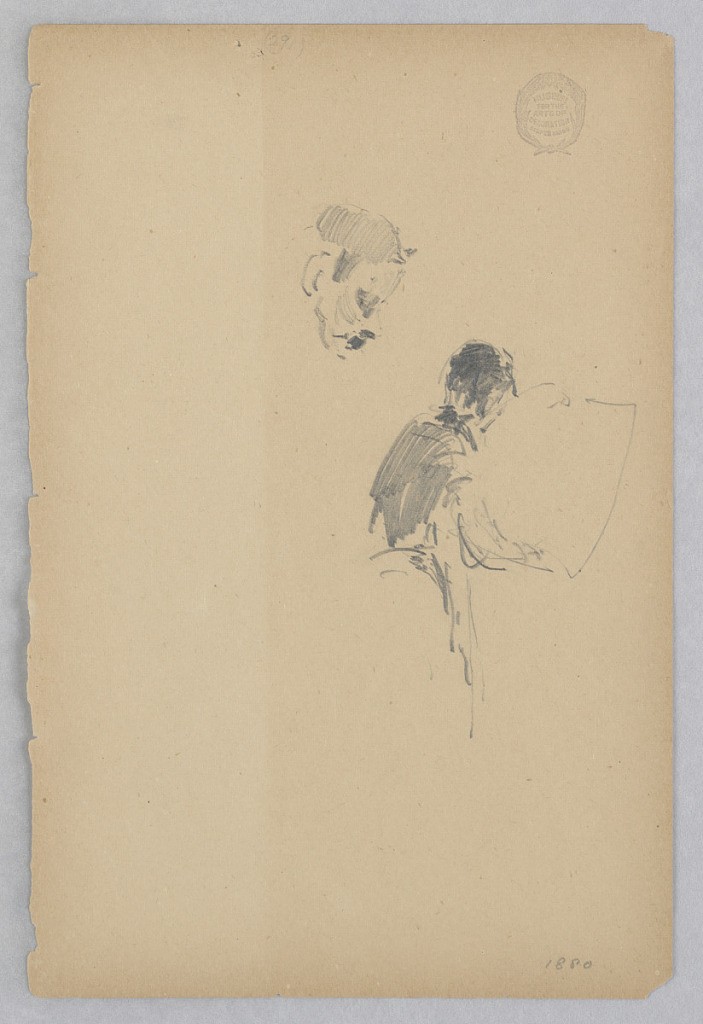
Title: Man
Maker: Robert Frederick Blum, American, 1857–1903
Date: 1880
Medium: Graphite on wove paper
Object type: Drawing
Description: Sketch of a male figure.